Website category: jobs
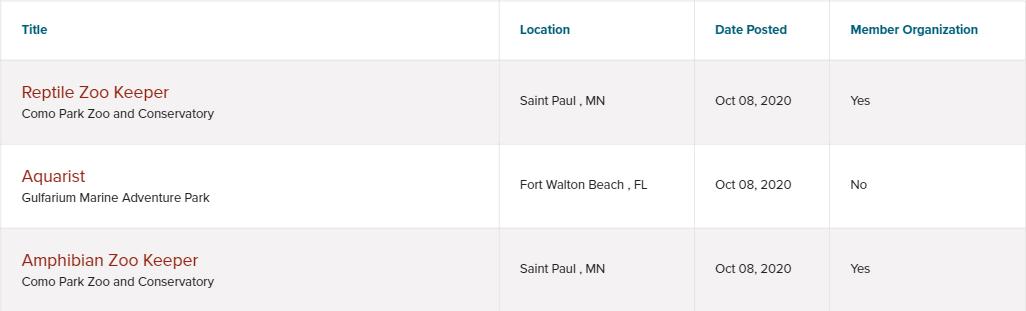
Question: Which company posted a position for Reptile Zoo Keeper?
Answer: Como Park Zoo and Conservatory

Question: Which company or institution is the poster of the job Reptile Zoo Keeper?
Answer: Como Park Zoo and Conservatory

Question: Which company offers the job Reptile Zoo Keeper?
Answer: Como Park Zoo and Conservatory

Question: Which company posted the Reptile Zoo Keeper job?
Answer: Como Park Zoo and Conservatory

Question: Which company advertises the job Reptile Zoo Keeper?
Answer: Como Park Zoo and Conservatory

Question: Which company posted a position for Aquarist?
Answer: Gulfarium Marine Adventure Park

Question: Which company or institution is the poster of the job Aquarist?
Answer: Gulfarium Marine Adventure Park

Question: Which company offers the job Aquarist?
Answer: Gulfarium Marine Adventure Park

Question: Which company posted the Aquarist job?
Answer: Gulfarium Marine Adventure Park

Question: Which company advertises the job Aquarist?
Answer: Gulfarium Marine Adventure Park

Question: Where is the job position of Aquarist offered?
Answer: Fort Walton Beach , FL

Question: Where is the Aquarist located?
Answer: Fort Walton Beach , FL

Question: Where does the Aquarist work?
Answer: Fort Walton Beach , FL

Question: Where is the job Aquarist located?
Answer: Fort Walton Beach , FL

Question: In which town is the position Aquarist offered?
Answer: Fort Walton Beach , FL

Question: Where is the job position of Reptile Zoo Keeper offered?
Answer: Saint Paul , MN

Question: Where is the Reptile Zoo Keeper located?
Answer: Saint Paul , MN

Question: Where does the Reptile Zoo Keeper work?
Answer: Saint Paul , MN

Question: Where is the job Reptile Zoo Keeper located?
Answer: Saint Paul , MN

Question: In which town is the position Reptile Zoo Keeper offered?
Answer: Saint Paul , MN

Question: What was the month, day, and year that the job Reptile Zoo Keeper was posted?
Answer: Oct 08, 2020

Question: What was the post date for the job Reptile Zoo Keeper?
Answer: Oct 08, 2020

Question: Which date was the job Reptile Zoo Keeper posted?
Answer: Oct 08, 2020

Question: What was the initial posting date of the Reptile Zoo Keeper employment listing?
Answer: Oct 08, 2020

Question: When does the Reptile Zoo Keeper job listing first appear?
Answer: Oct 08, 2020

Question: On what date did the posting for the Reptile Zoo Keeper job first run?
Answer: Oct 08, 2020

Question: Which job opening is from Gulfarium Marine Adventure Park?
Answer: Aquarist

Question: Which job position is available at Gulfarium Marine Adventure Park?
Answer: Aquarist

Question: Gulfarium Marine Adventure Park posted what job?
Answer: Aquarist

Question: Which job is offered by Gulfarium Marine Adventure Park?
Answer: Aquarist

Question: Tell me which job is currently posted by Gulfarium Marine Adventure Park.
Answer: Aquarist

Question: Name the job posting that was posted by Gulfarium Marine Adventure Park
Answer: Aquarist

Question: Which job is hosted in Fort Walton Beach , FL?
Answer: Aquarist

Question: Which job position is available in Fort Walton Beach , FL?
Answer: Aquarist

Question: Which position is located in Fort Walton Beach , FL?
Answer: Aquarist

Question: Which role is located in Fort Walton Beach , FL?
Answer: Aquarist

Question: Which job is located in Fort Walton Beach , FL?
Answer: Aquarist

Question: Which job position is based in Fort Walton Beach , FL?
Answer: Aquarist